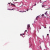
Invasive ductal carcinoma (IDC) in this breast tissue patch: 0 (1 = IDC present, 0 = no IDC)